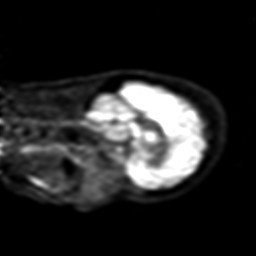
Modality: PET
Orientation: sagittal
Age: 56
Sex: female
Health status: ill